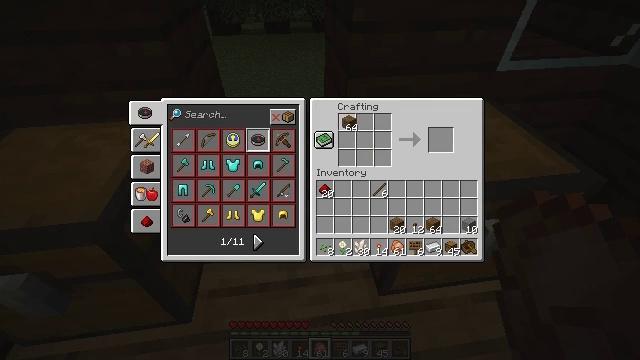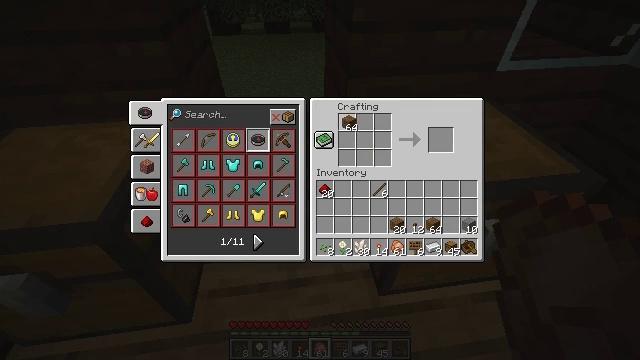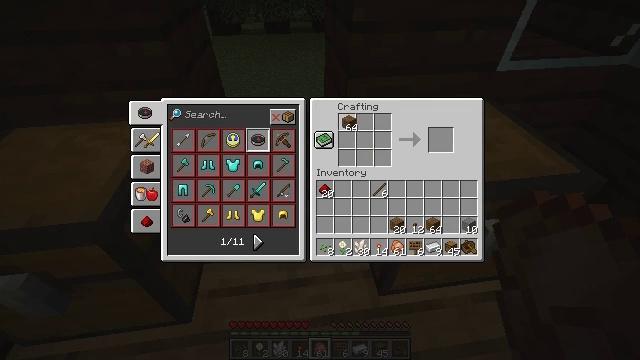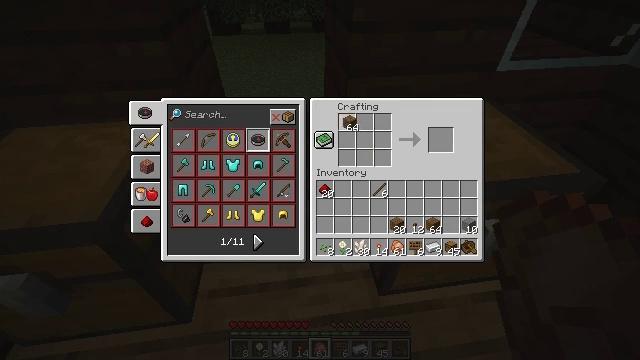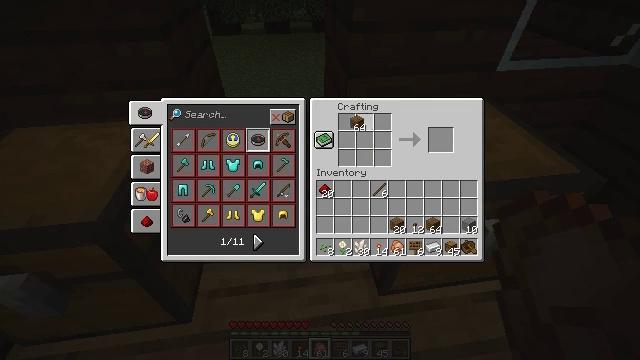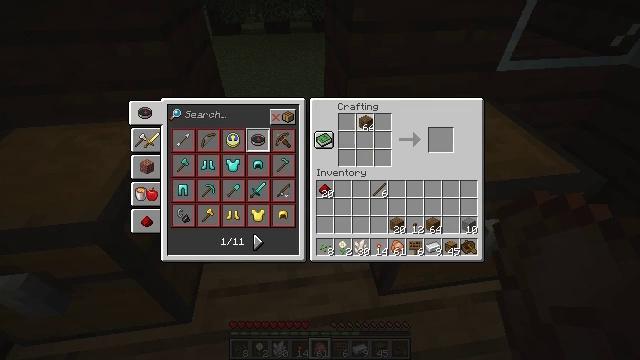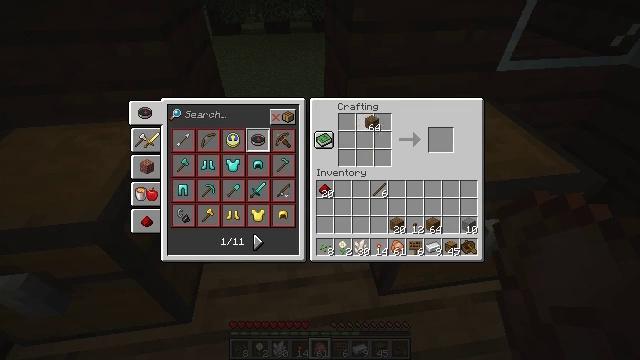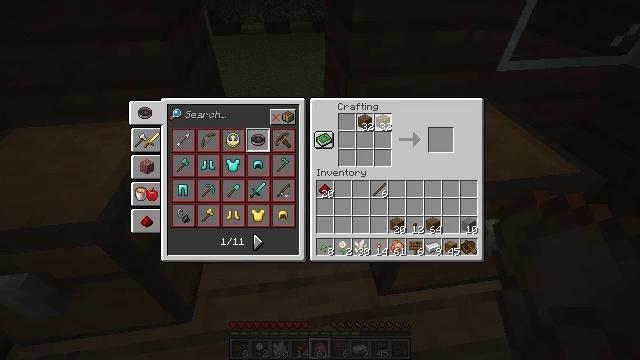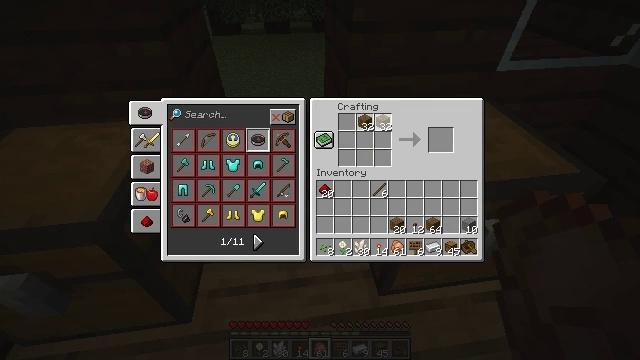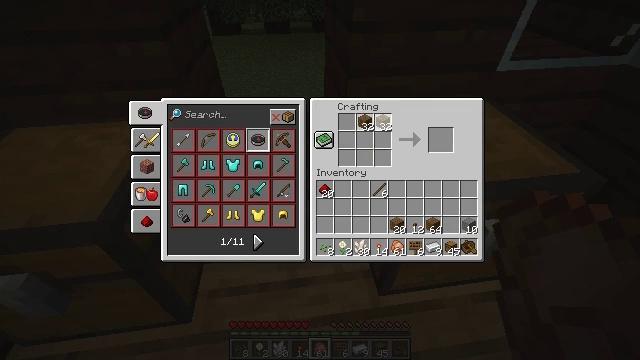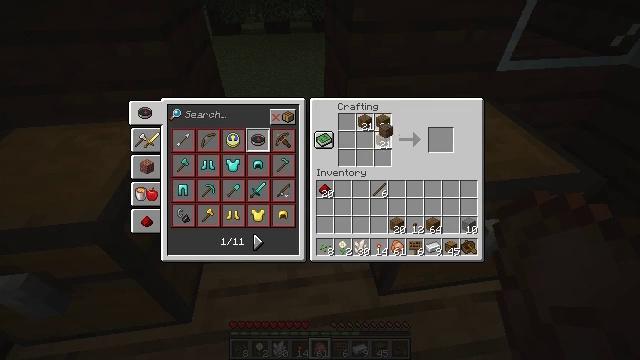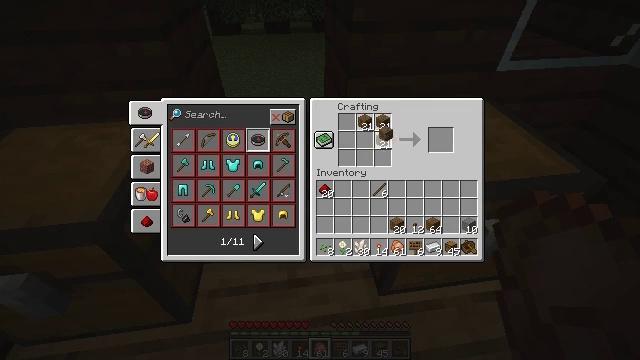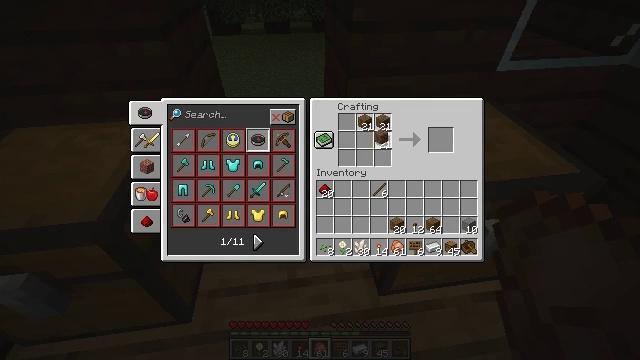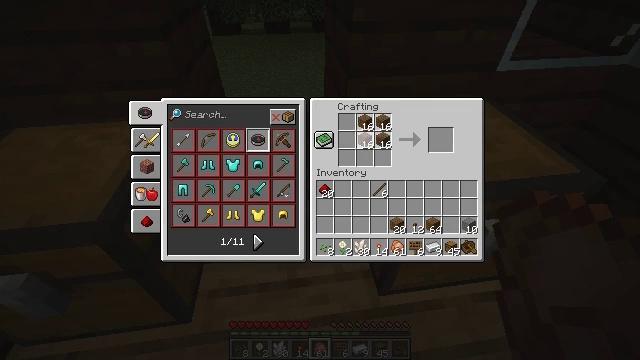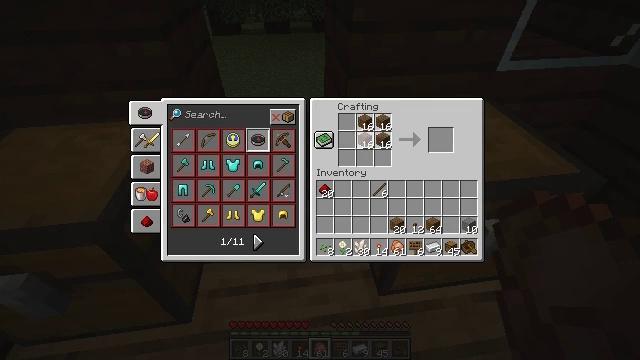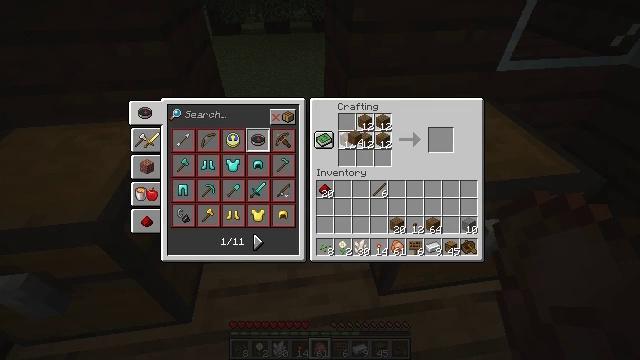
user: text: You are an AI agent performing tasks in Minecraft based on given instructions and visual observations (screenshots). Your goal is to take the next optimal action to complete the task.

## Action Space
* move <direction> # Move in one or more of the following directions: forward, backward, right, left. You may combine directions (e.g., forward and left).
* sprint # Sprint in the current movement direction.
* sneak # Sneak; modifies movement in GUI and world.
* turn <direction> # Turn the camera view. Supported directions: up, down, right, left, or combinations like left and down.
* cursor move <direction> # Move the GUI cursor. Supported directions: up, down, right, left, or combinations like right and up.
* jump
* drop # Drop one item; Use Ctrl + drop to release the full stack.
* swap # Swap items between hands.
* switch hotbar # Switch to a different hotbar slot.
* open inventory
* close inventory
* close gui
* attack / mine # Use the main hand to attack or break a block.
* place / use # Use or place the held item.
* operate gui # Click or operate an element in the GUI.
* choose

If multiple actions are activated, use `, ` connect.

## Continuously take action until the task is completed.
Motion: motion action
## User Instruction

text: Get a spruce sign by crafting it.
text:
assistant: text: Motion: no_op
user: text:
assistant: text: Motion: no_op
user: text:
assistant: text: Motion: operate gui
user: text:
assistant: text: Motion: cursor move right, operate gui
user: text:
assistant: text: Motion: cursor move right, operate gui
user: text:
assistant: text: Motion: operate gui
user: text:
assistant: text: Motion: operate gui
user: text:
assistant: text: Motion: operate gui
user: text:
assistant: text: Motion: operate gui
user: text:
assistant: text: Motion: operate gui
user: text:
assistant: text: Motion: operate gui
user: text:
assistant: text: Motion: operate gui
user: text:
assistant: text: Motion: cursor move left, operate gui
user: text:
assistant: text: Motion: cursor move left, operate gui
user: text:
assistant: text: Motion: cursor move left, operate gui
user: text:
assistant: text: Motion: operate gui
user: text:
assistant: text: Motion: operate gui
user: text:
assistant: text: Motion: operate gui
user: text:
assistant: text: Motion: operate gui
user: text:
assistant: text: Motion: operate gui
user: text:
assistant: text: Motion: cursor move up, operate gui
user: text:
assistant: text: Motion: operate gui
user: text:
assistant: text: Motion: operate gui
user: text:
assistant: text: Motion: operate gui
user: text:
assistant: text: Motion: operate gui
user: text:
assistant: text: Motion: operate gui
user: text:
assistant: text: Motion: operate gui
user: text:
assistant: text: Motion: operate gui
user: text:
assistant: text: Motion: cursor move right and down
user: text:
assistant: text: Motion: cursor move right and down